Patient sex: M
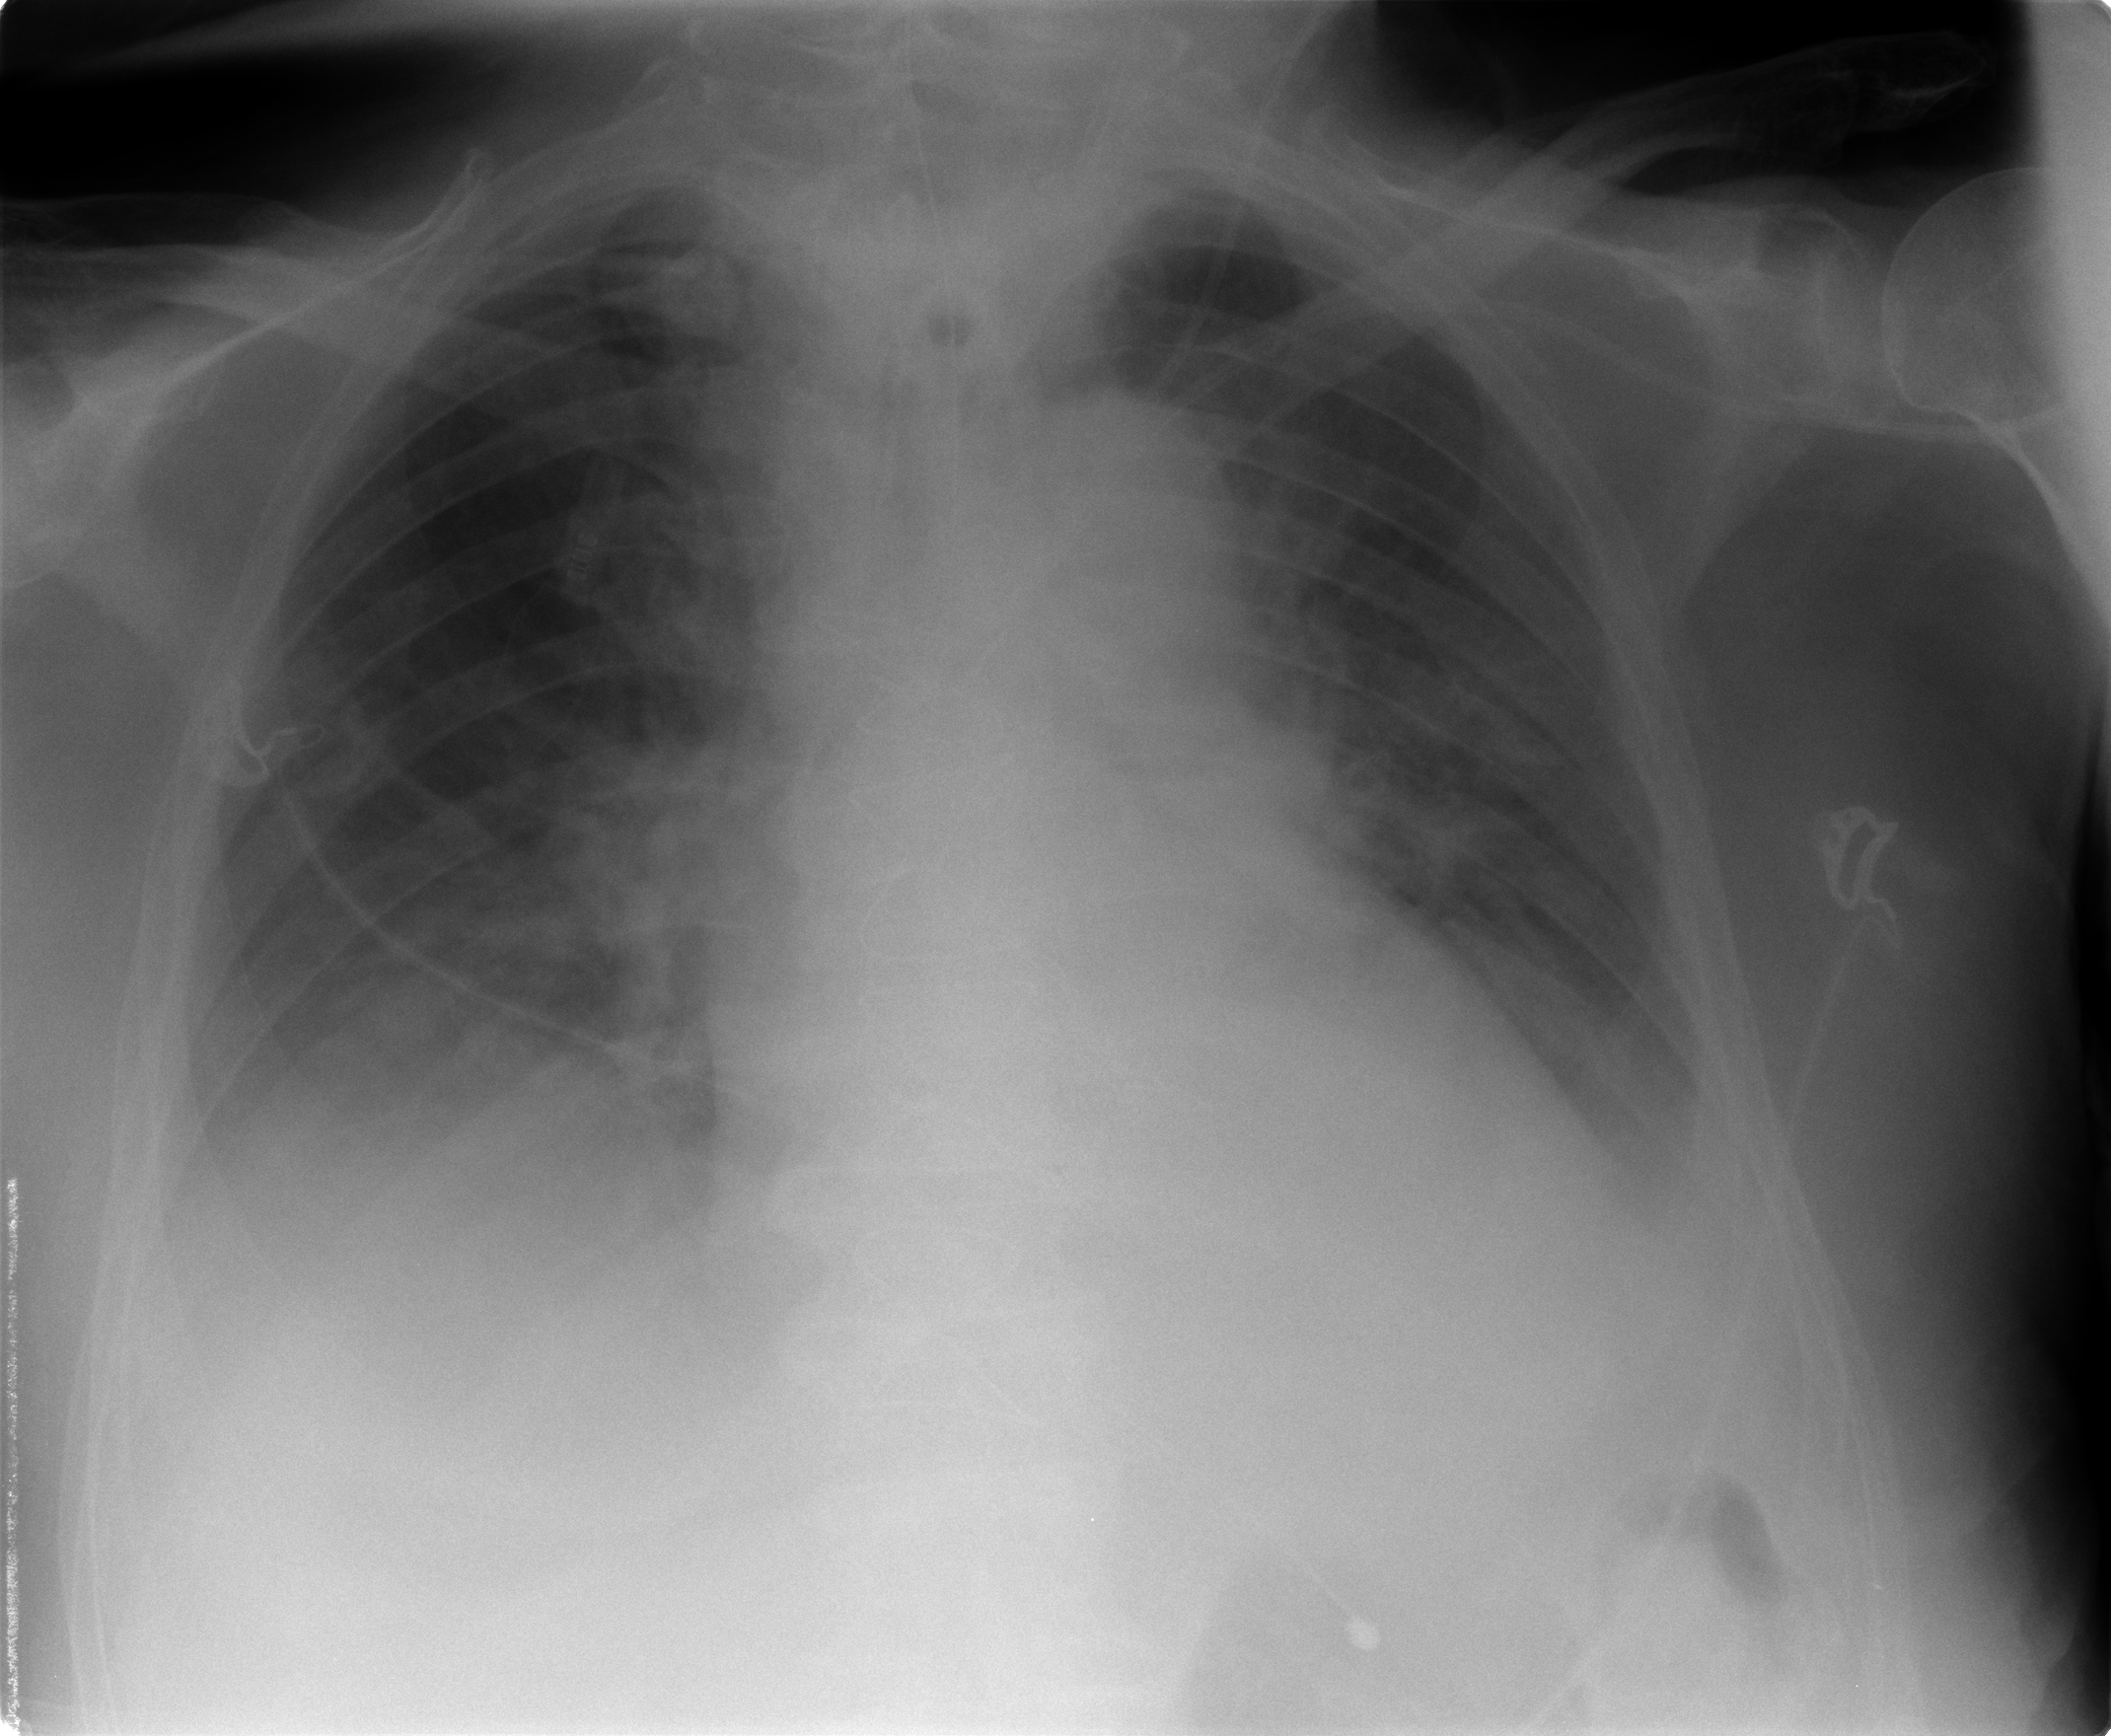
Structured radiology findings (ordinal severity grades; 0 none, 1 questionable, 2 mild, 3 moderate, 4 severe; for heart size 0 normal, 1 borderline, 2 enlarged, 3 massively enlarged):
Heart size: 2
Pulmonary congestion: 2
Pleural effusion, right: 2
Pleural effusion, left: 2
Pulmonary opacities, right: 0
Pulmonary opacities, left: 0
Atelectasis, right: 2
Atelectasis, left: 2